Question: What is the value of this measurement?
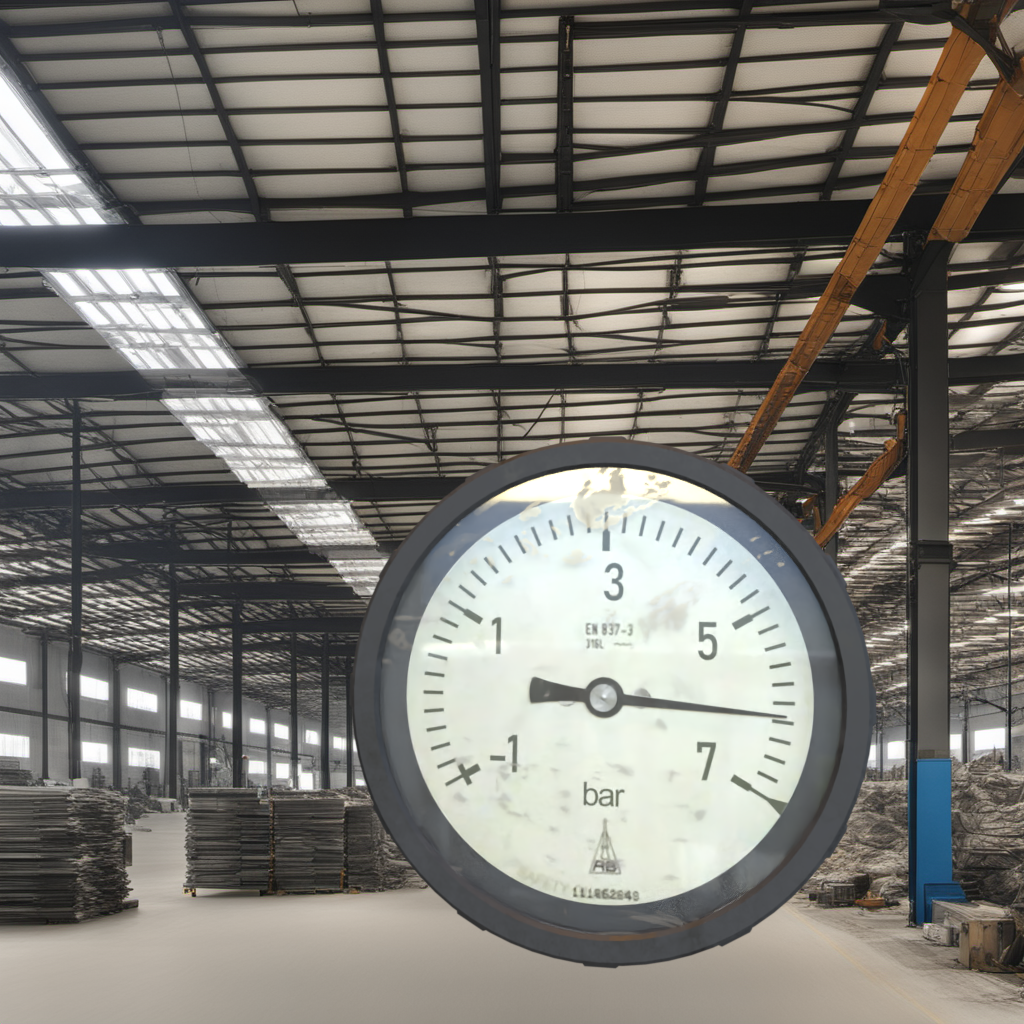
Answer: The result is 6.11
Question: What is the reading range of this measurement?
Answer: The range is from -1 to 7
Question: What is the minimum and maximum reading range of this measurement?
Answer: The minimum value is -1 and the maximum value is 7